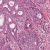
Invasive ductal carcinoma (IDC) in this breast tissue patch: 1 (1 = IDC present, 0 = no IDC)